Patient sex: M
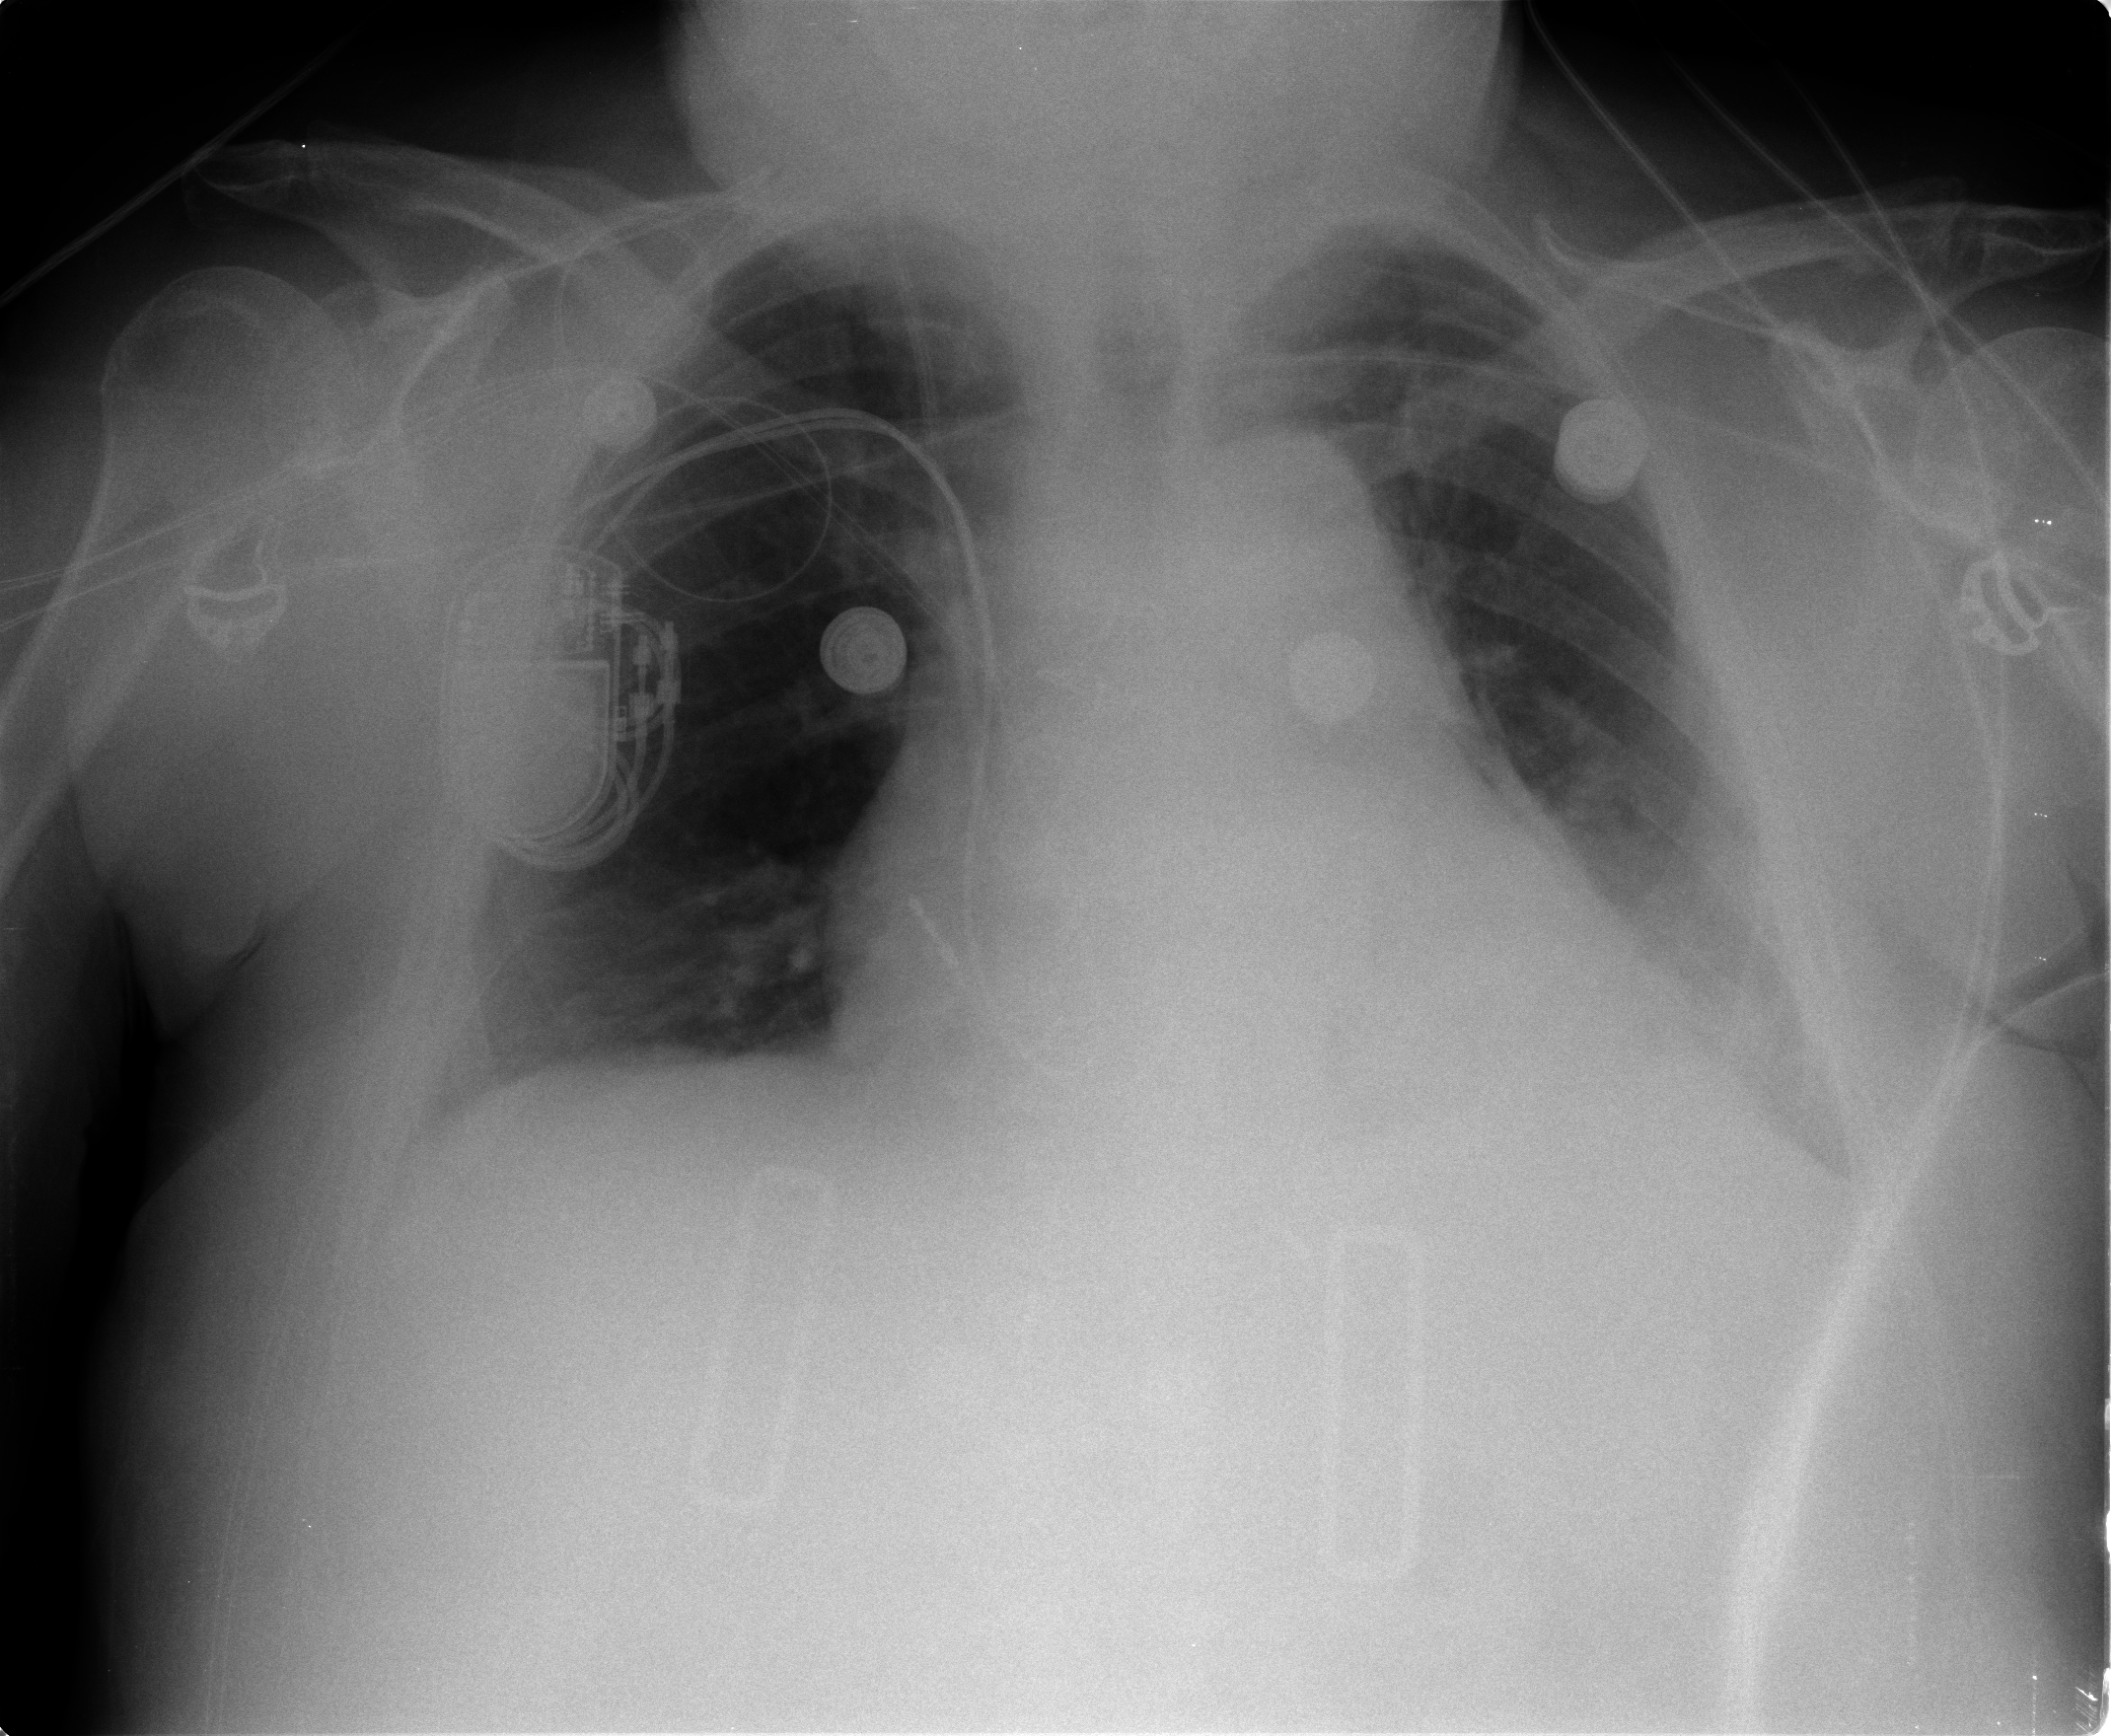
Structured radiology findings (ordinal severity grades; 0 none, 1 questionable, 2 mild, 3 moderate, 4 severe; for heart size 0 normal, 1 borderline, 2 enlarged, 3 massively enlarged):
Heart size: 2
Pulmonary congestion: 1
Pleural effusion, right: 0
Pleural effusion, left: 2
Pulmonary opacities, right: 0
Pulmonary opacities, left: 1
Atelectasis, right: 0
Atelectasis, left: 2